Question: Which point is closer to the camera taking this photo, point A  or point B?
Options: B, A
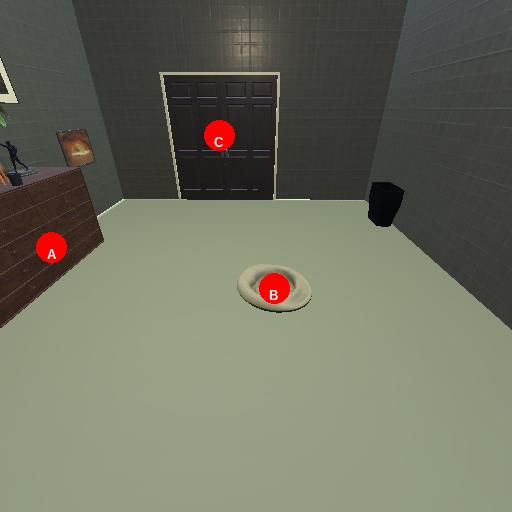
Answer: B